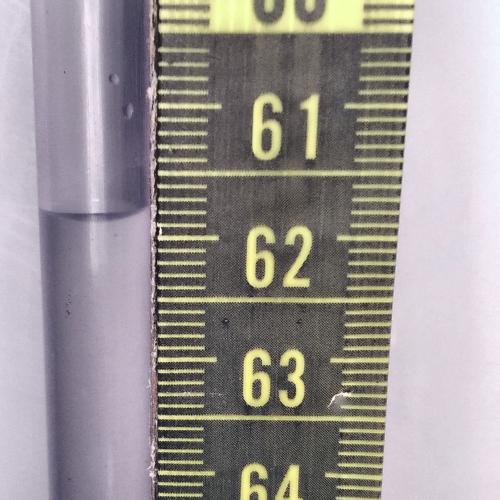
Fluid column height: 61.8 cm